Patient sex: F
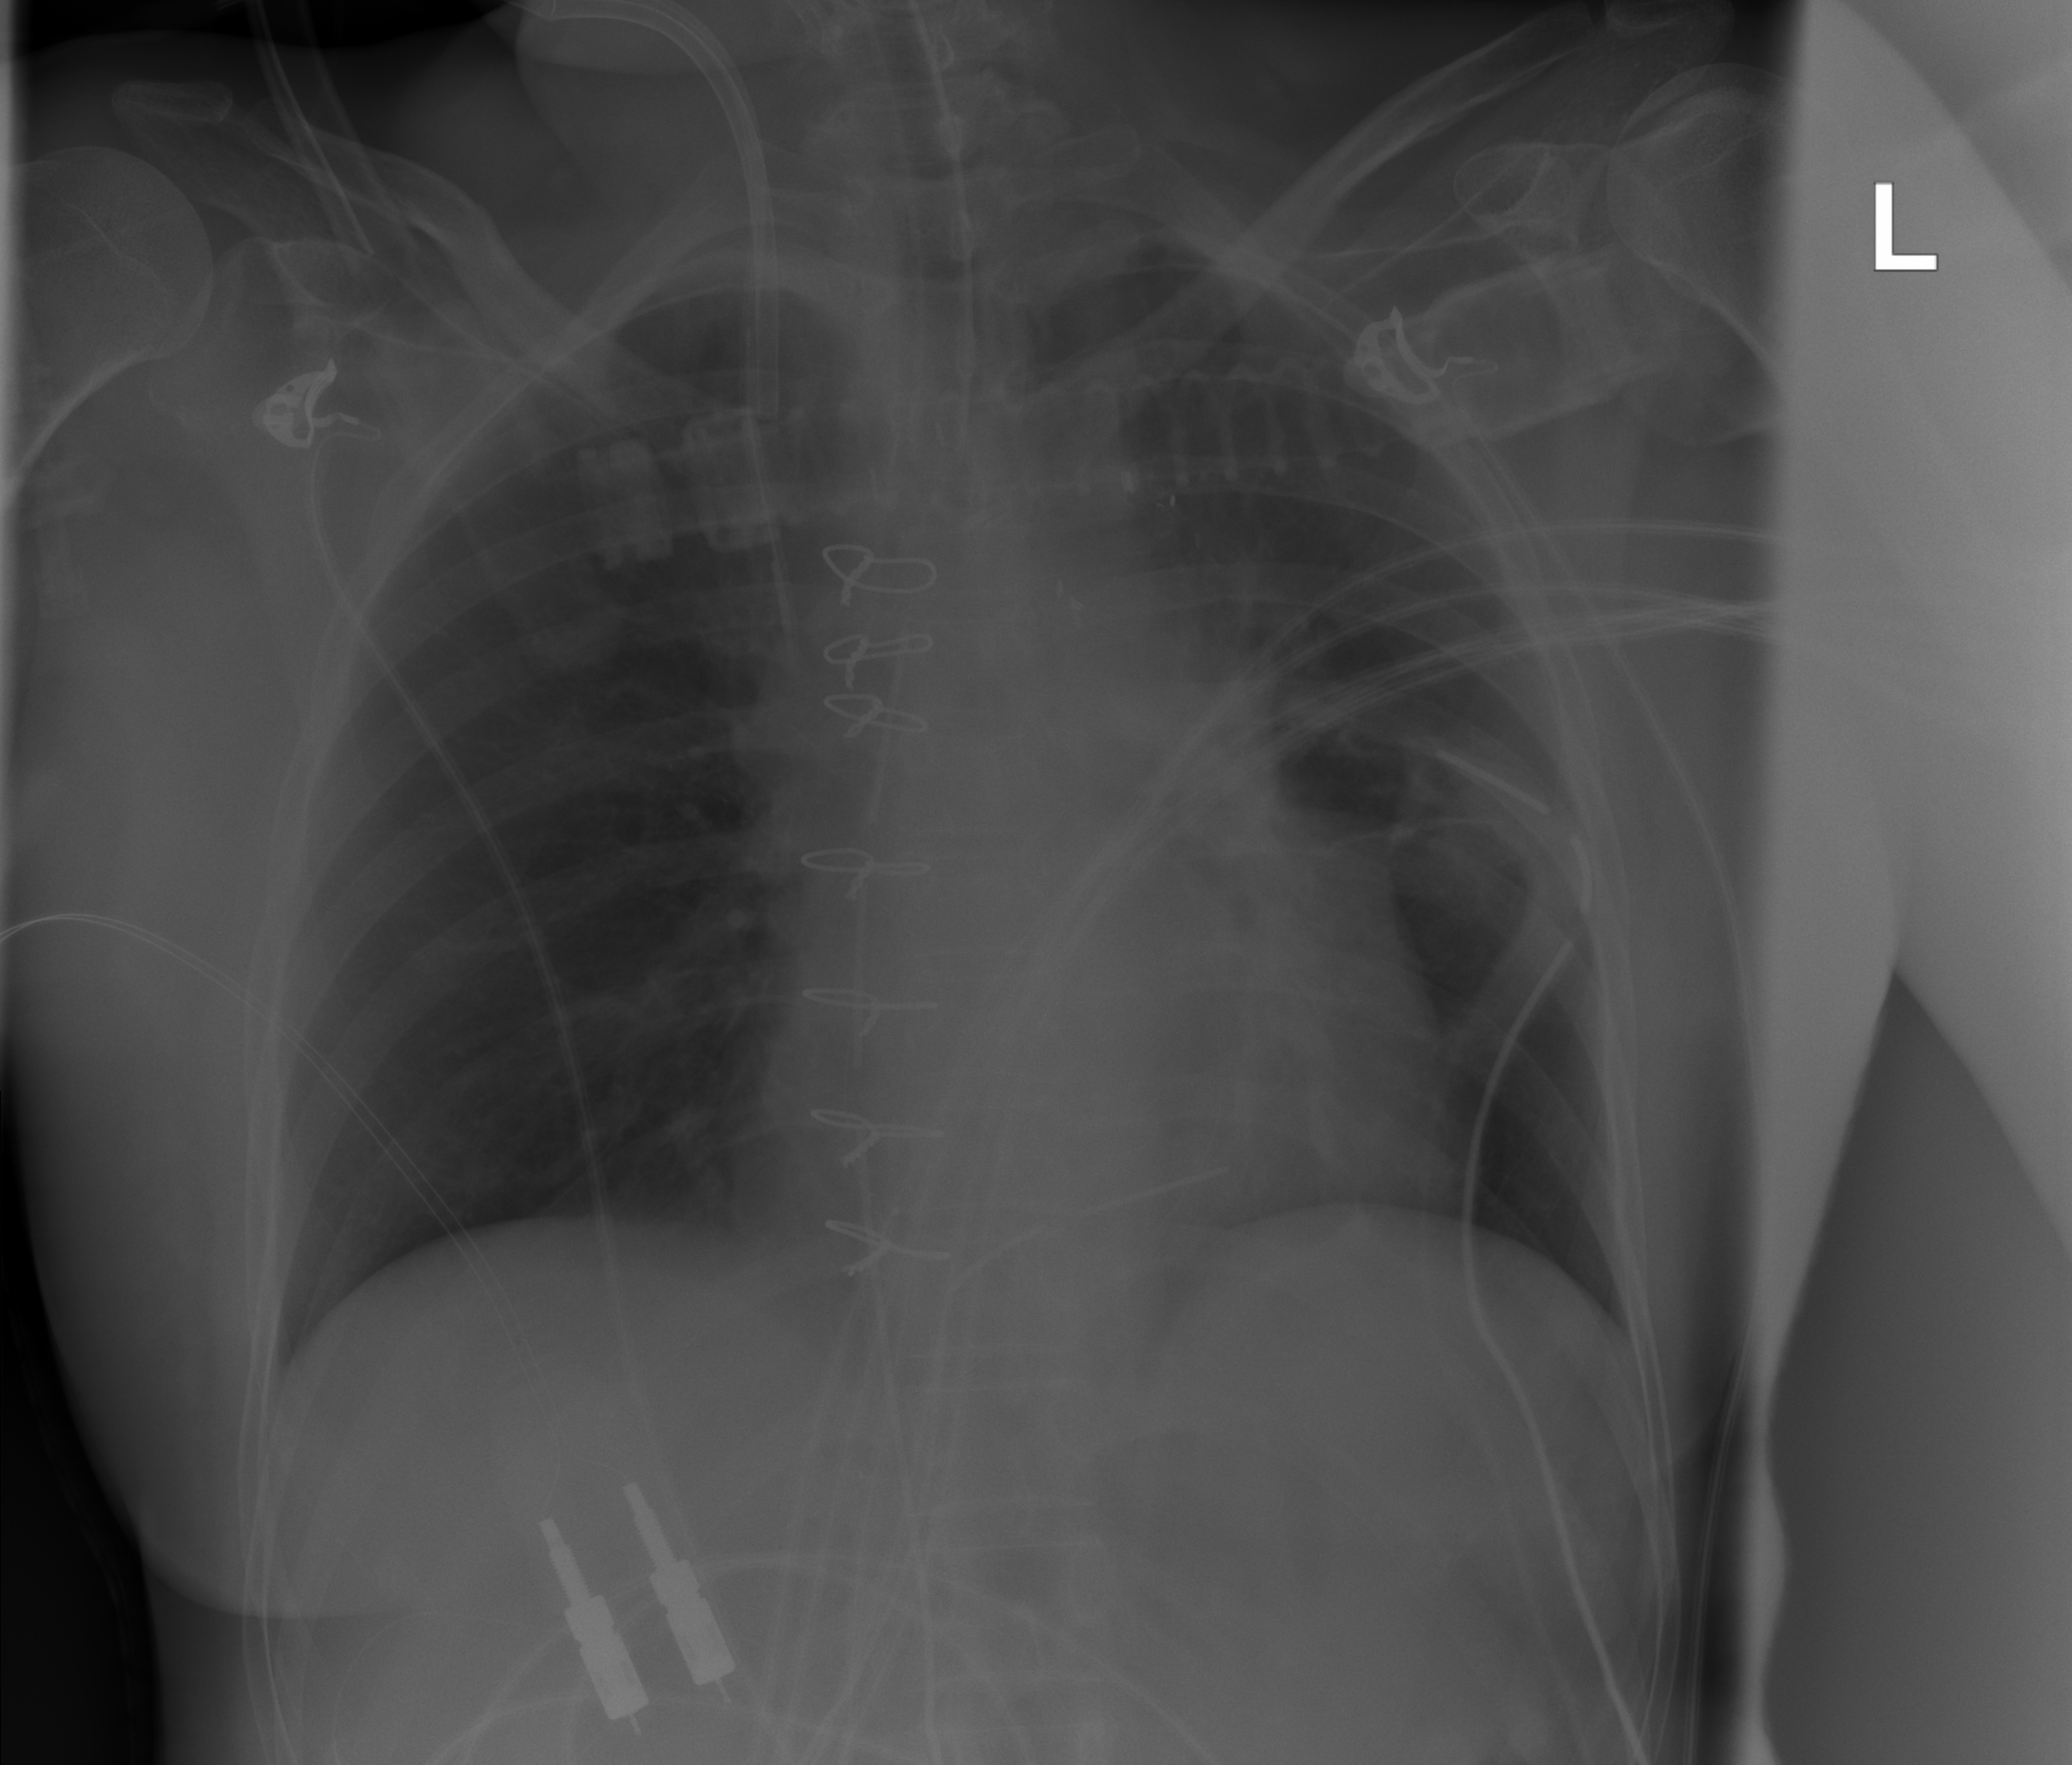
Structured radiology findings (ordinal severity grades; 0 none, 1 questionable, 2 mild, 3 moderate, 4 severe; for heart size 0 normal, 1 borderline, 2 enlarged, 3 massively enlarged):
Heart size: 2
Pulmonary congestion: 1
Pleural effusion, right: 0
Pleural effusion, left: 0
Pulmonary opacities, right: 0
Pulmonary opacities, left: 0
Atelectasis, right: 0
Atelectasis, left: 2